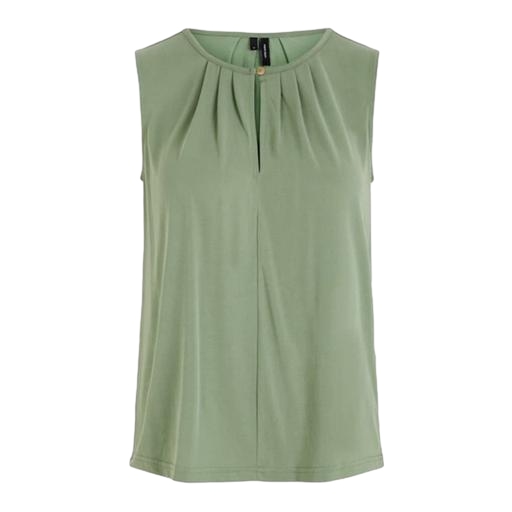
moss green tank top, polly pleat-front top, sleeveless and light green, white background